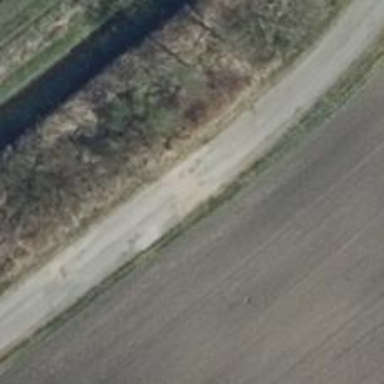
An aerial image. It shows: Unclassified paved road.